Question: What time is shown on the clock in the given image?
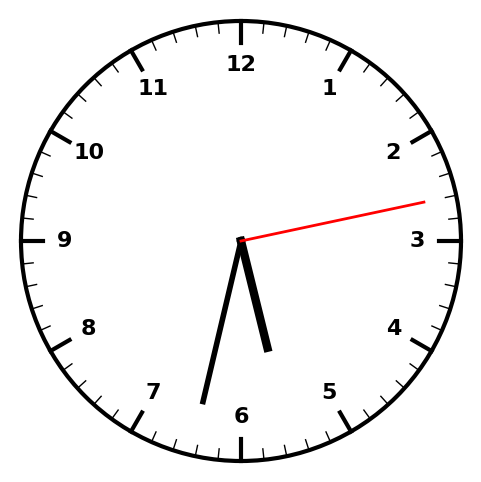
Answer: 05:32:13